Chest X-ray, PA view. Patient: 46 years old, sex M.
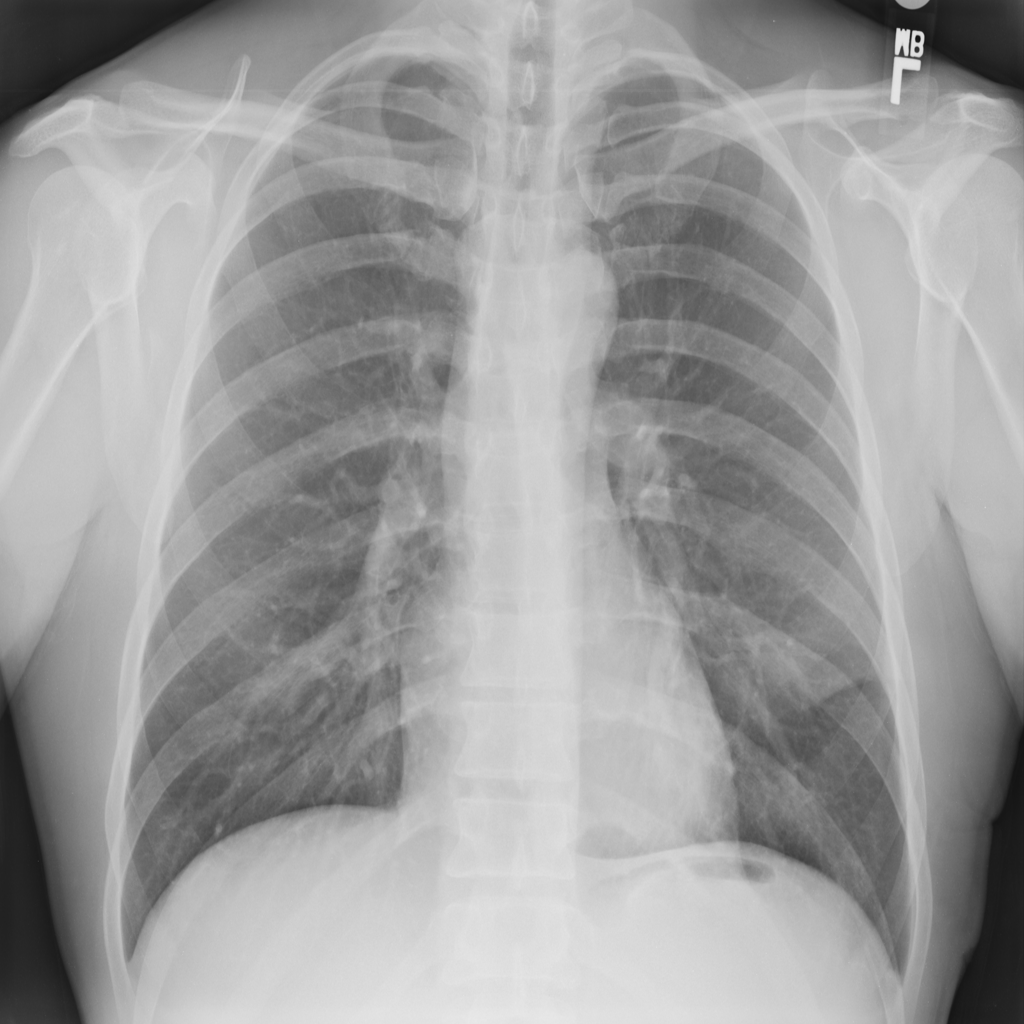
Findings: No Finding